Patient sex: M
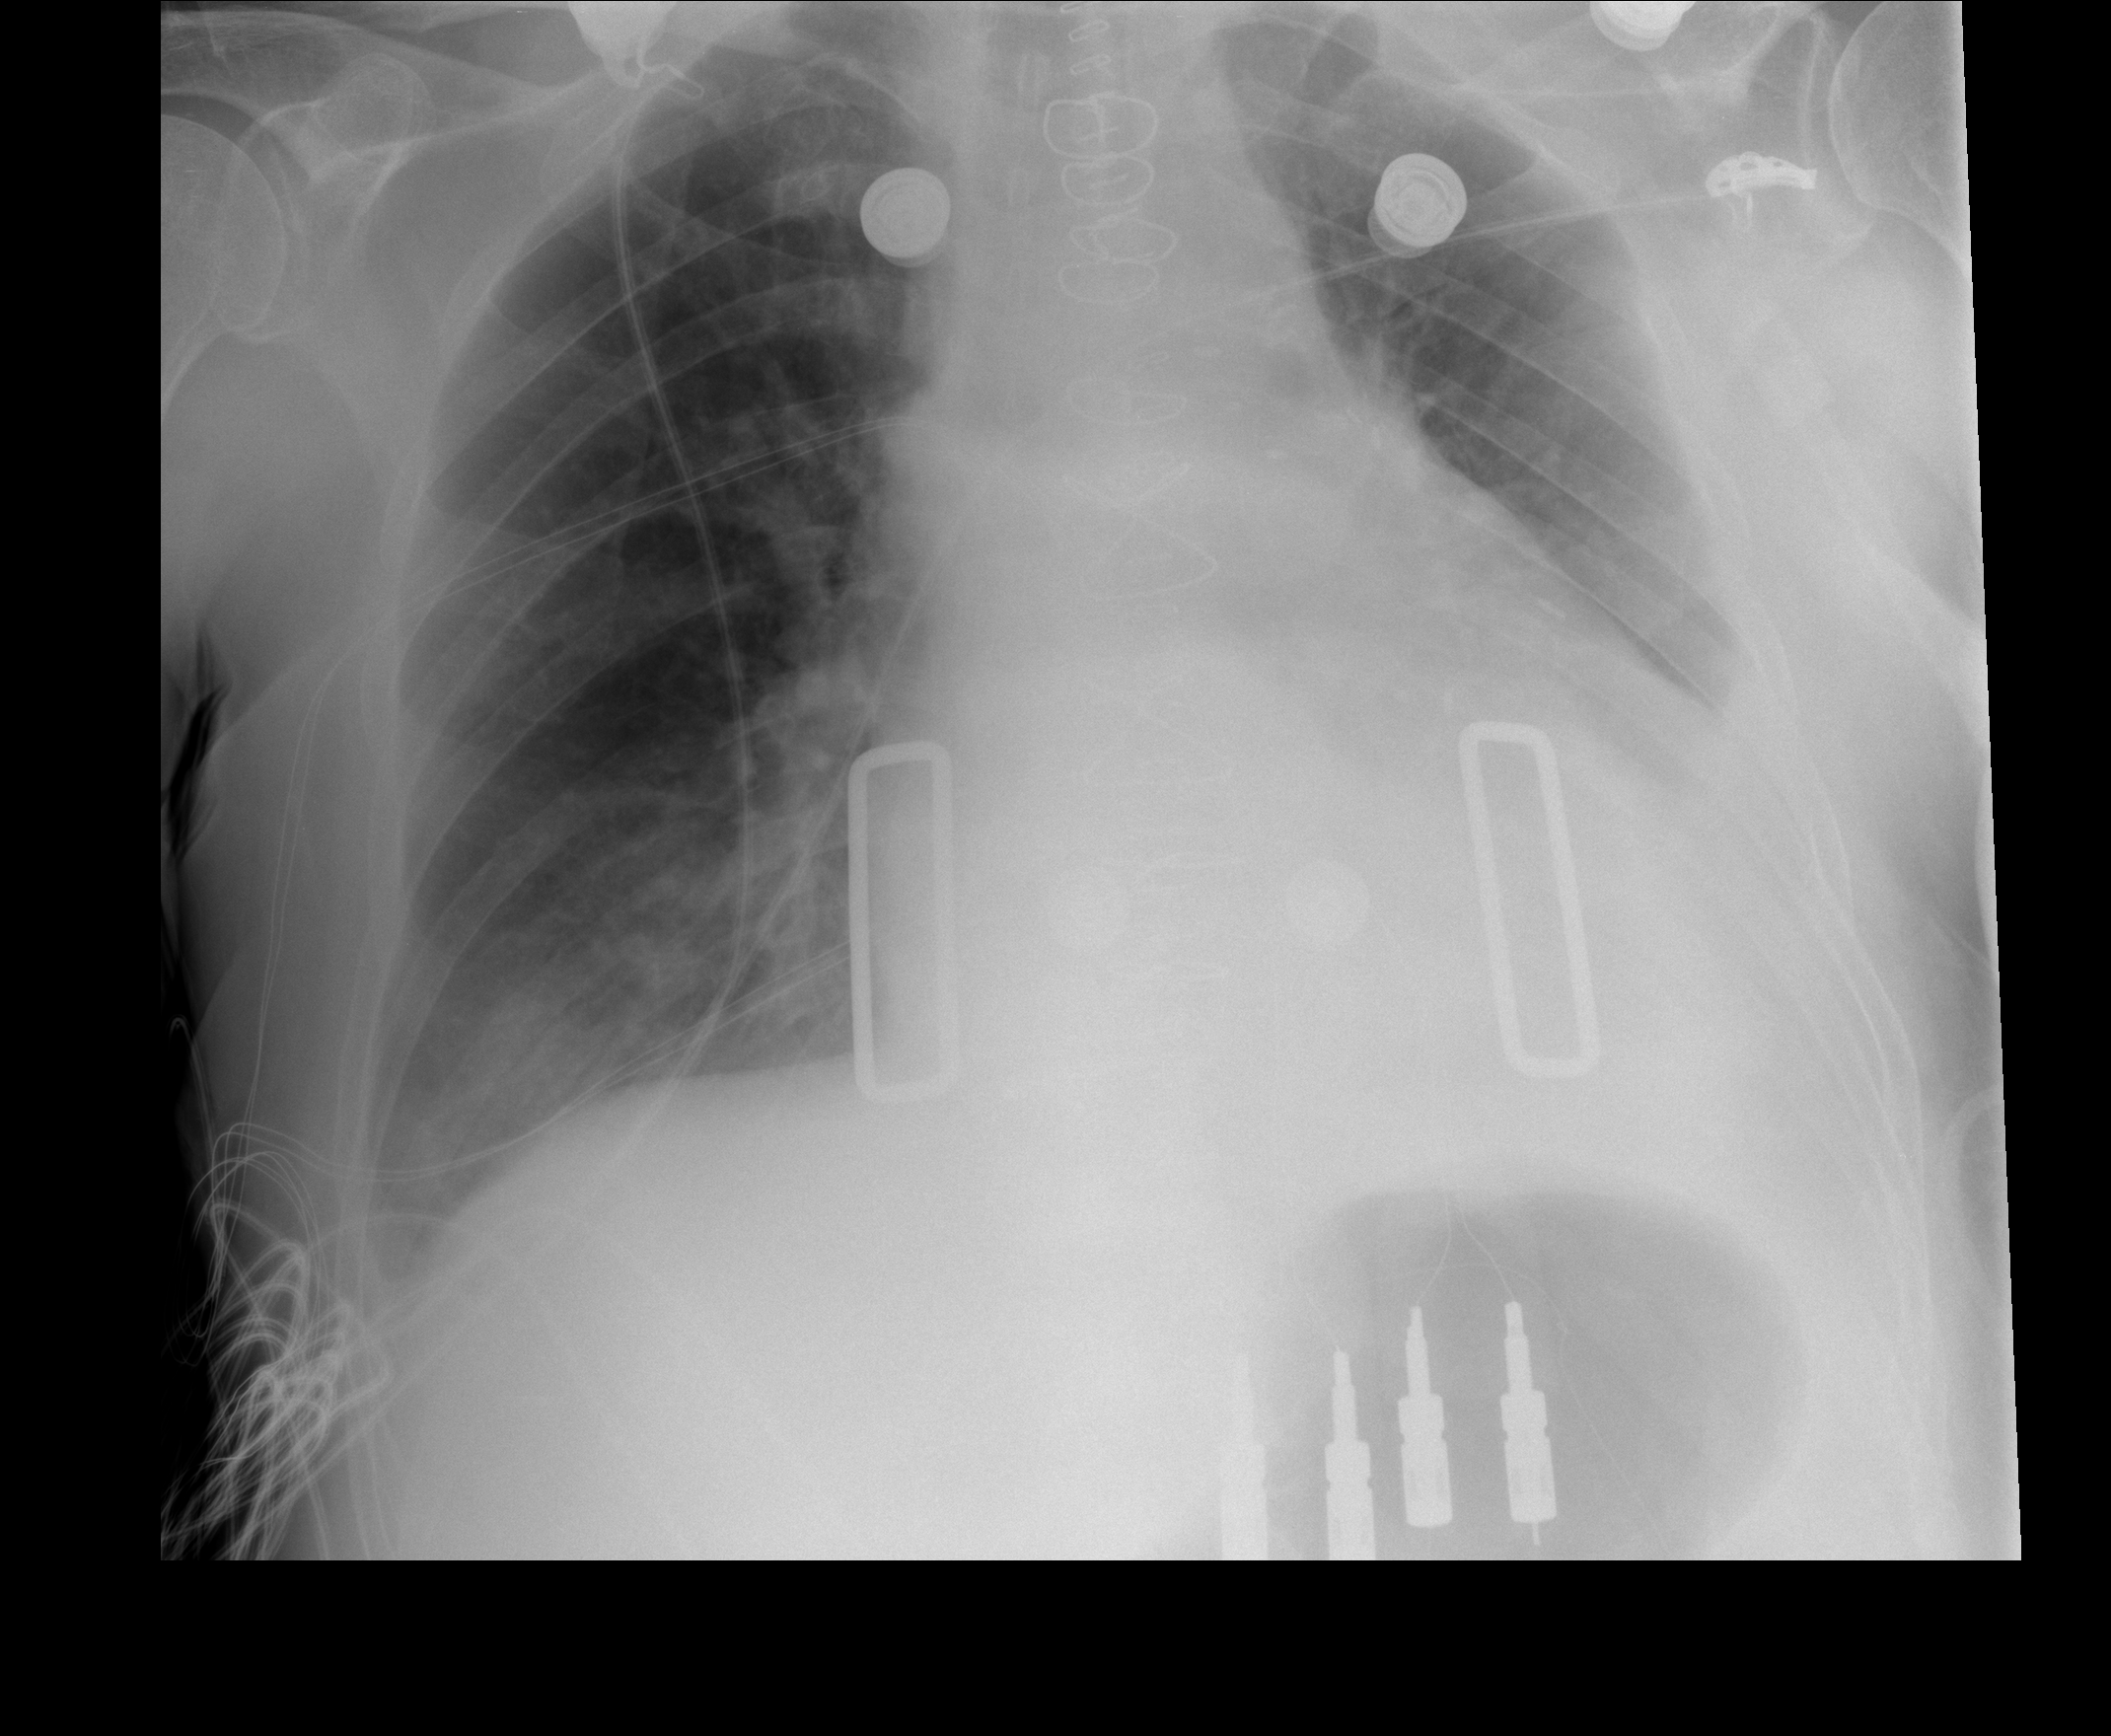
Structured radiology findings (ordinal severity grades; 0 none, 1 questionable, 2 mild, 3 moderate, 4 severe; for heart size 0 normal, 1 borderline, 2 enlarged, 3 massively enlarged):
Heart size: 2
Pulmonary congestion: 0
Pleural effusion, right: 0
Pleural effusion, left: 2
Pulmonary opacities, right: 0
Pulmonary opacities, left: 0
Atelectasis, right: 0
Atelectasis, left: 0